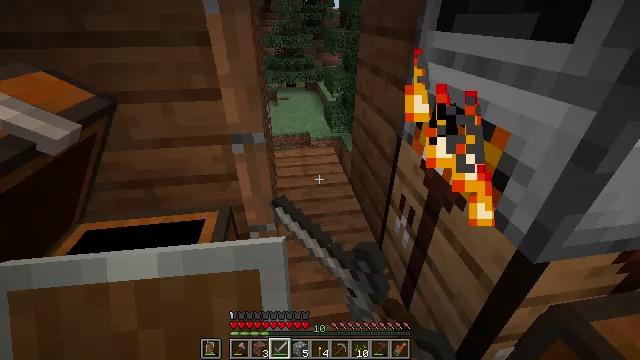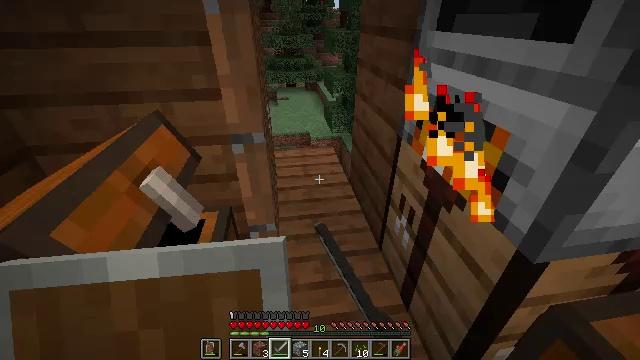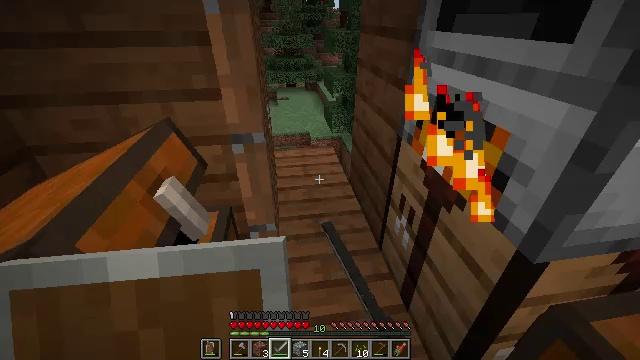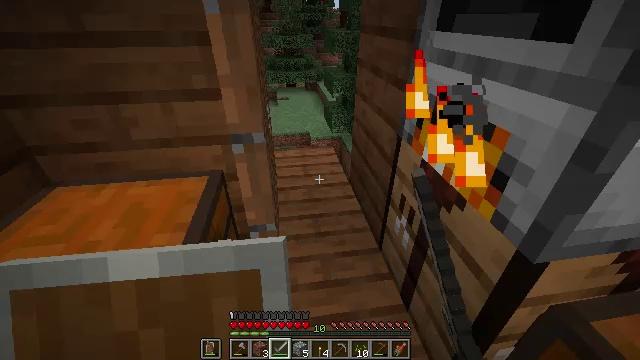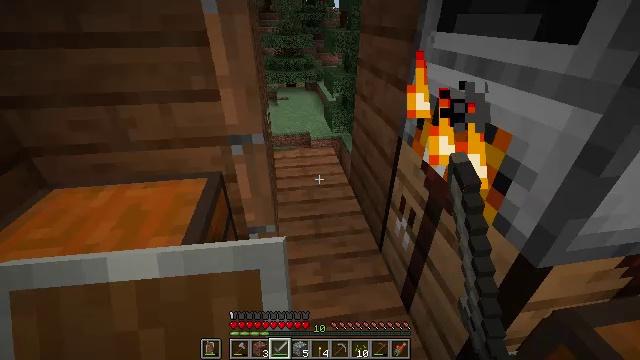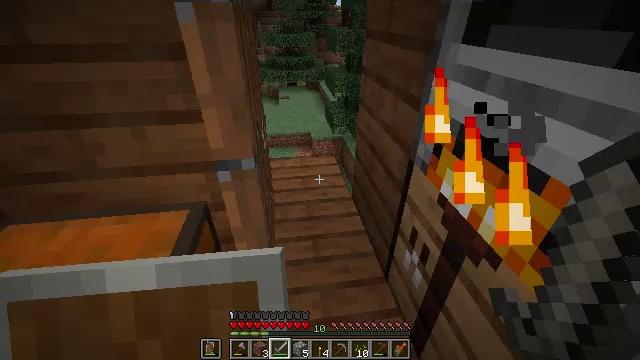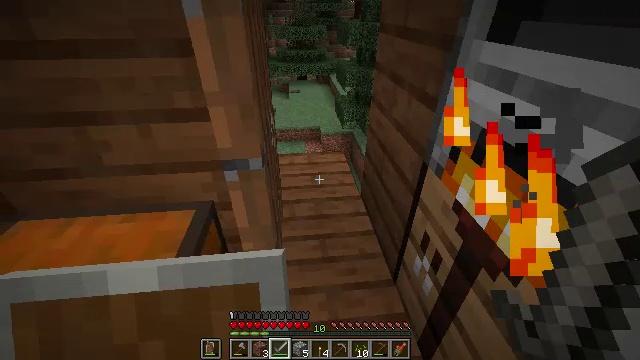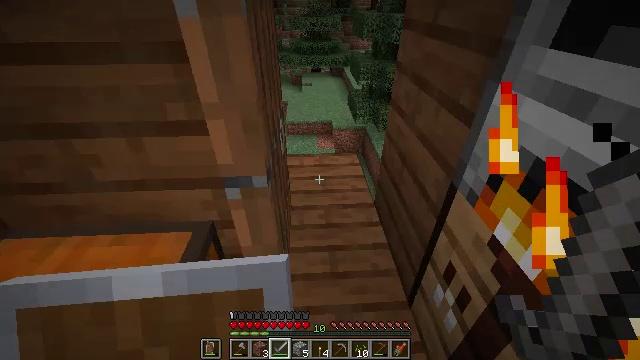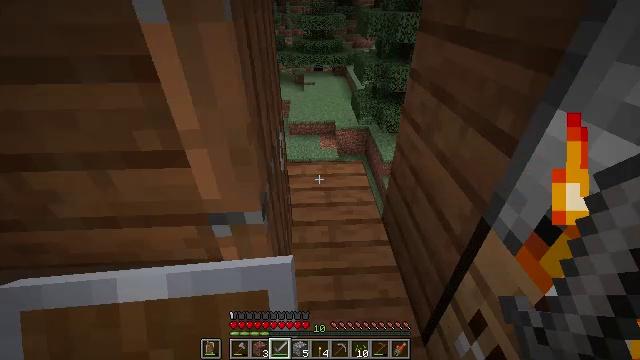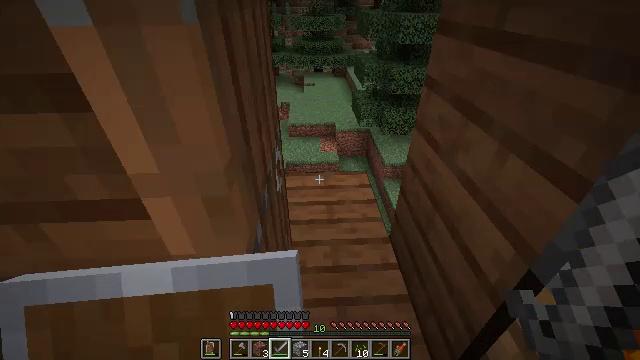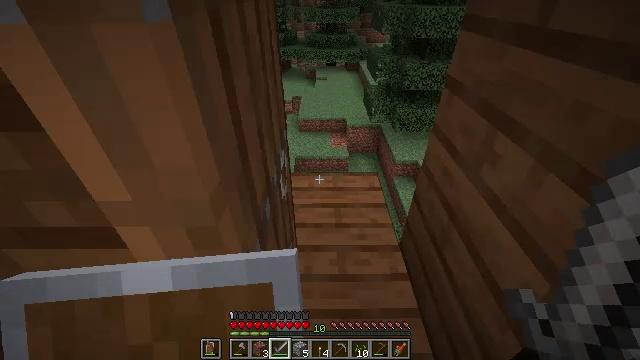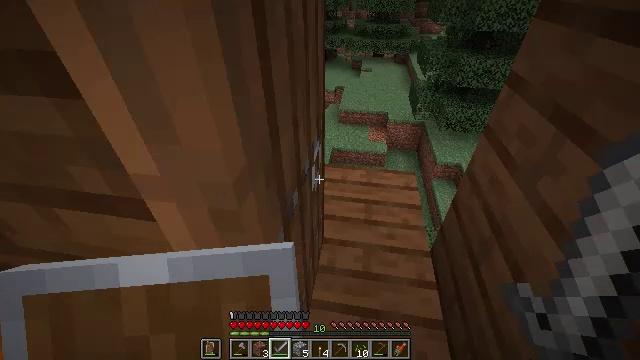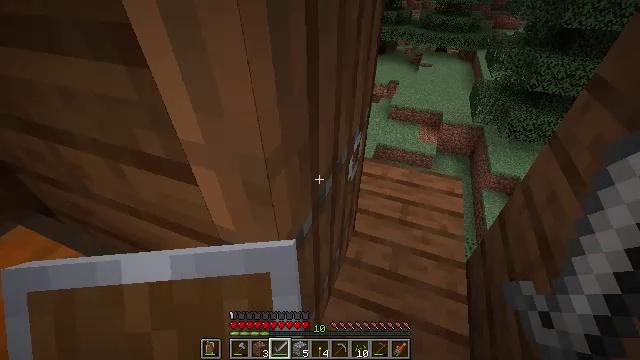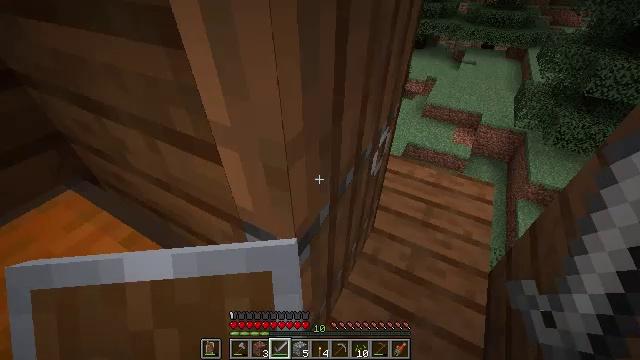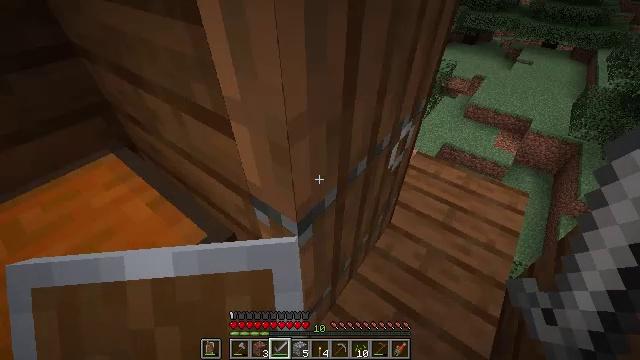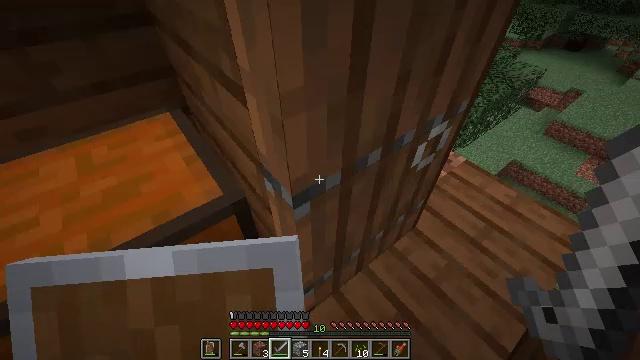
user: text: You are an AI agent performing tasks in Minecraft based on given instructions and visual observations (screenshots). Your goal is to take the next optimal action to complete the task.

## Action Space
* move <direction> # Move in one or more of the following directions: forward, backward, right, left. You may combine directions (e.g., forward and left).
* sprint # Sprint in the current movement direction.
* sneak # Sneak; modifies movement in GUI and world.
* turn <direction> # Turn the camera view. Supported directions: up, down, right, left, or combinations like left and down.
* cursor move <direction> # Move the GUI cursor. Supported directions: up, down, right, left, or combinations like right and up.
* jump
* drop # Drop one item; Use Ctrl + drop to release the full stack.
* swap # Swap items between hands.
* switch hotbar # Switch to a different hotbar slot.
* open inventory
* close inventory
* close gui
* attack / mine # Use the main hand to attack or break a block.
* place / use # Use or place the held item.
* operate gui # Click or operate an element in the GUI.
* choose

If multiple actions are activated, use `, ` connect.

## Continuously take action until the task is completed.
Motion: motion action
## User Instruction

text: Harvest wheat from the field.
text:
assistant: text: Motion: no_op
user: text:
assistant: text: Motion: no_op
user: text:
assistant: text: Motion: no_op
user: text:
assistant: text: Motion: move forward
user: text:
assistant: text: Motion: move forward
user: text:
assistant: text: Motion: move forward, turn left and down
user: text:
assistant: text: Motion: move forward, turn left and down
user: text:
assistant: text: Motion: move forward
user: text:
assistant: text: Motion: move forward
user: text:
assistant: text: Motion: move forward, turn left and down
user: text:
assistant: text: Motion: move forward, turn left and down
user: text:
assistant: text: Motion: move forward and move right, turn left and down
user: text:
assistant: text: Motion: move forward and move right, turn left and down
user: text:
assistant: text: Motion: move right, turn left and down
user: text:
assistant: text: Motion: turn left and down
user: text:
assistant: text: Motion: turn left
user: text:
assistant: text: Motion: turn left
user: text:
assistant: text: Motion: no_op
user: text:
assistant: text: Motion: no_op
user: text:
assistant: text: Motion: move right, turn right
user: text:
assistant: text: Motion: move right, turn right
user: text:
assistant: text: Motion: move right
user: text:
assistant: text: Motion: move right
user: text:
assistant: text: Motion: turn left
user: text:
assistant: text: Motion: turn left, use / place
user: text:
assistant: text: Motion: use / place
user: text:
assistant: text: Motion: use / place
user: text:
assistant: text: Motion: no_op
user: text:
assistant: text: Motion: no_op
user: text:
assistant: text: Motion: move forward, turn right